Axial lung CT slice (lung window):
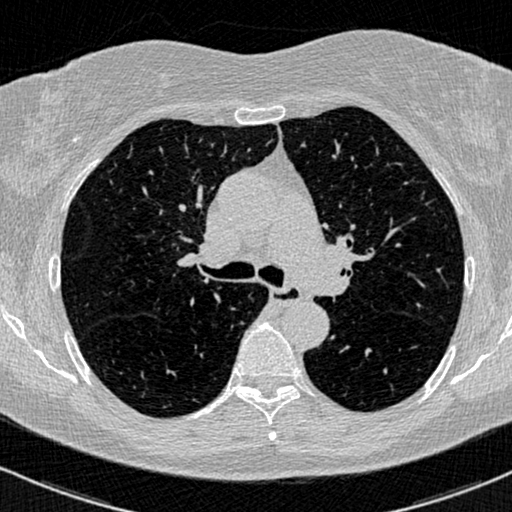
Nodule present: no